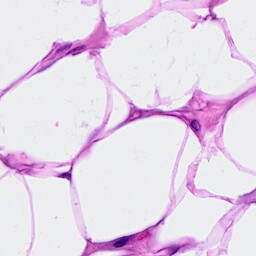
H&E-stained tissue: Breast